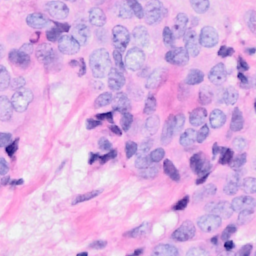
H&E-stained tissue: Breast